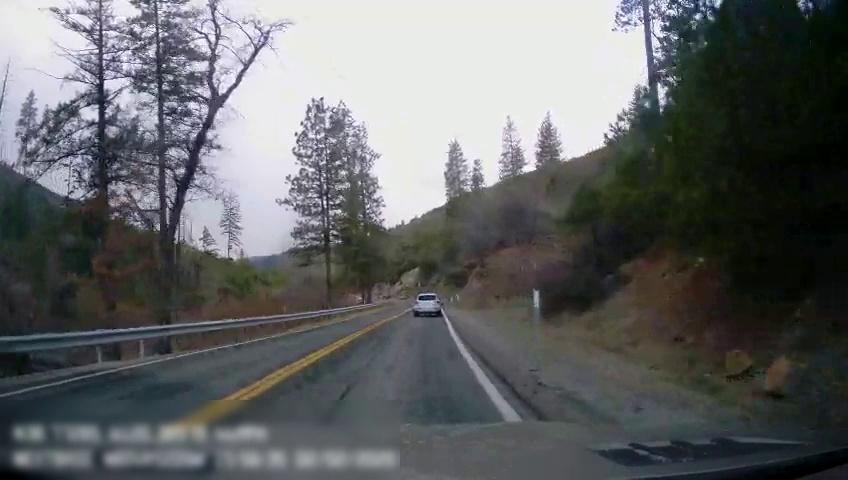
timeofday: Day
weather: Cloudy
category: Drivable Space
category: Vehicles | Car
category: Lanes | Current Lane
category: Lanes | Current Lane
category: Lanes | Opposite Lane